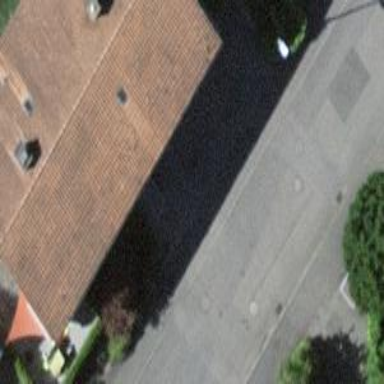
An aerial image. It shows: Driveway.